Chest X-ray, PA view. Patient: 19 years old, sex M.
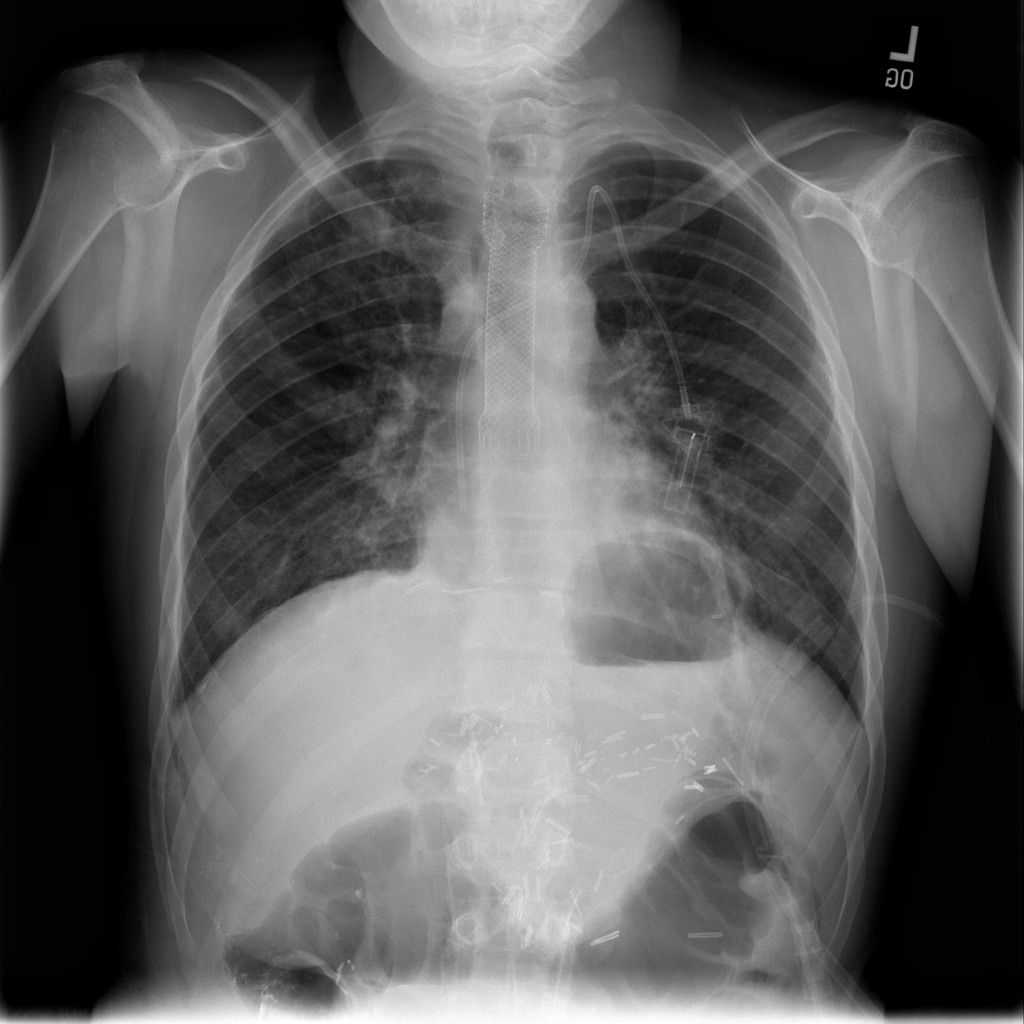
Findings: Infiltration